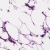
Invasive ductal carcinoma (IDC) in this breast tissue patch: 0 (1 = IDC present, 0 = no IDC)